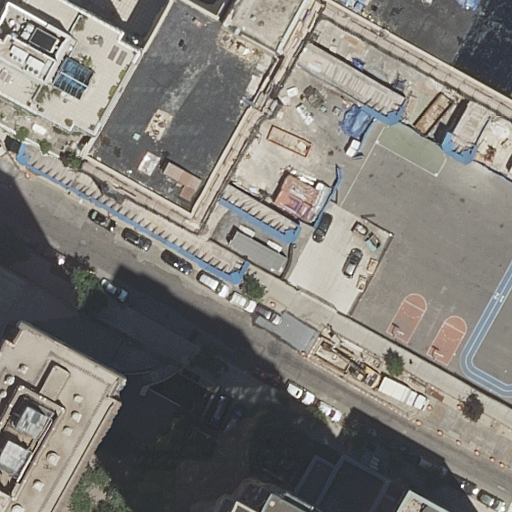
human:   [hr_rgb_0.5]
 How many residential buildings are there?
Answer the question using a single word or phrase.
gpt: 4

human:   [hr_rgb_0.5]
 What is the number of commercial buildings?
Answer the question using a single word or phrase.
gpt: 0

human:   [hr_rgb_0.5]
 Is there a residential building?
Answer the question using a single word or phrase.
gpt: yes

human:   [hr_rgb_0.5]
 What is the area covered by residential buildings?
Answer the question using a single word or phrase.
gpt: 1359m2

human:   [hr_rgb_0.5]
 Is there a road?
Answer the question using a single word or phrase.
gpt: yes

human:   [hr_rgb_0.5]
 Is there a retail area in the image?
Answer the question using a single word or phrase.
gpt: yes

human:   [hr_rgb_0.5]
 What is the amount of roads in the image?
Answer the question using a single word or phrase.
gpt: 1

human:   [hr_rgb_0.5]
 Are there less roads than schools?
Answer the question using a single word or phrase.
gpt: no

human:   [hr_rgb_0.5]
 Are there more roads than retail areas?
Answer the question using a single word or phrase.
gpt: no

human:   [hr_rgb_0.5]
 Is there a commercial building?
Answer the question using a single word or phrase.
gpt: no

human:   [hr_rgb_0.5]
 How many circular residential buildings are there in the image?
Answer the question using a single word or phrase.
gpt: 0

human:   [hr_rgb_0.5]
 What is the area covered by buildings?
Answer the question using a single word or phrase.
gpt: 2108m2

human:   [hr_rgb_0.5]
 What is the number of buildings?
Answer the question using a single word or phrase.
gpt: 5

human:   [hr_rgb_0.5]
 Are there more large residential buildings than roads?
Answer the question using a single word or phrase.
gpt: no

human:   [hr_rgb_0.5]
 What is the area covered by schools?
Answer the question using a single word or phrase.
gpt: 748m2

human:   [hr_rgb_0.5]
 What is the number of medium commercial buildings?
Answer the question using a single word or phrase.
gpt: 0

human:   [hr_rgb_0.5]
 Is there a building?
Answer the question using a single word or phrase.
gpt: yes

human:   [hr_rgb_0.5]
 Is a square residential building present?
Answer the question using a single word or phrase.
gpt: no

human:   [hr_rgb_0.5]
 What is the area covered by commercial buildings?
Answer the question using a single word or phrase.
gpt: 0m2

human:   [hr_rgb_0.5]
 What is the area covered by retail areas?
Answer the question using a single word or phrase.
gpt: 8157m2

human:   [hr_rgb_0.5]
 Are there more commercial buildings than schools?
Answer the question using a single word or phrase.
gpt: no

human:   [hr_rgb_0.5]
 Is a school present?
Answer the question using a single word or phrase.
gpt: yes

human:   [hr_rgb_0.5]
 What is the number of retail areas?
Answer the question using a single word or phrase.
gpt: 1

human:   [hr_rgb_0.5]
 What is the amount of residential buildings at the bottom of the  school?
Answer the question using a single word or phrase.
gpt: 2

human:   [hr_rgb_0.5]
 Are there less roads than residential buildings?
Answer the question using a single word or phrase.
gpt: yes

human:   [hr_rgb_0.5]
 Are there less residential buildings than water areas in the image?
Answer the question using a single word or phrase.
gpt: no

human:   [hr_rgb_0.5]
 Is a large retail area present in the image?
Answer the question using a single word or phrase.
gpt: yes

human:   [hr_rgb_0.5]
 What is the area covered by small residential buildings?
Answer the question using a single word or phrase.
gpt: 0m2

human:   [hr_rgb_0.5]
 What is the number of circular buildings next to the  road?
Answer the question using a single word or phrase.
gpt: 0

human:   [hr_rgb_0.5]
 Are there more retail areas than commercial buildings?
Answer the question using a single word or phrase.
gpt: yes

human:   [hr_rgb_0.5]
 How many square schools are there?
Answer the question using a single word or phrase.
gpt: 0

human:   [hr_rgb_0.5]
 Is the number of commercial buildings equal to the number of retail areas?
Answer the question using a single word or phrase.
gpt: no

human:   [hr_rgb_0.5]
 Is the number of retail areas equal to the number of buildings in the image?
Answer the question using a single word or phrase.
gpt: no

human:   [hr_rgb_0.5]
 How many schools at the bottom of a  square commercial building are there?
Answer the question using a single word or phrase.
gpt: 0

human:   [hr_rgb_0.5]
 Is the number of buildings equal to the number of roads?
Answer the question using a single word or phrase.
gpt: no

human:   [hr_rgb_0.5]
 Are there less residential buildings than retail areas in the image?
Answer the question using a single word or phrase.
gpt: no

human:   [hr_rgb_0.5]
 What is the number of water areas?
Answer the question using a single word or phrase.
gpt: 0

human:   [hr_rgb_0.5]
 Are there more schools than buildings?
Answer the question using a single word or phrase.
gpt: no

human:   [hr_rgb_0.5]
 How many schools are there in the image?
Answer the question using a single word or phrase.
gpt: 1

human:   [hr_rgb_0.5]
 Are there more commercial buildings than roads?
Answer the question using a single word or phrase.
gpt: no

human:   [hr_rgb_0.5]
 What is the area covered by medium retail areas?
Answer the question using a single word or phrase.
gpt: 0m2

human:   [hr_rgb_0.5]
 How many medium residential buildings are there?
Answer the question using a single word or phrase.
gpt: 3

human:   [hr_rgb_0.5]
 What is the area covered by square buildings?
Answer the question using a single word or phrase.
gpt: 0m2

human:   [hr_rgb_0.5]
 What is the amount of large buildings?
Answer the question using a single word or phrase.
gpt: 2

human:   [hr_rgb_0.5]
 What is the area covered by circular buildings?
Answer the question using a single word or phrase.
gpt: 0m2

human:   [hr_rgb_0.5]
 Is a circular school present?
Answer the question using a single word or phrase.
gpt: no

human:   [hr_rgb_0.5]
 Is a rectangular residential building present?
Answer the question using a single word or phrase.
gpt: yes

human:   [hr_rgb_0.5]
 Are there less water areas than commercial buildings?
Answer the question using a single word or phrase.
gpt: no

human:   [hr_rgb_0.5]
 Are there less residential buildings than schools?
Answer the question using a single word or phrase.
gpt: no

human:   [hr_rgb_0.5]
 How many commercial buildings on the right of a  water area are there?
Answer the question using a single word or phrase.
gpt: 0

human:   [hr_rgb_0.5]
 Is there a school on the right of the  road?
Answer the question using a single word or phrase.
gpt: yes

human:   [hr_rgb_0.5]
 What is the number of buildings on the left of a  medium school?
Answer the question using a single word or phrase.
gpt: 0

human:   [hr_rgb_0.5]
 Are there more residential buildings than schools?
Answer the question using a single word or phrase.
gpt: yes

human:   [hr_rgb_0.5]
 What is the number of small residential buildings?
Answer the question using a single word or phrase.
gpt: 0

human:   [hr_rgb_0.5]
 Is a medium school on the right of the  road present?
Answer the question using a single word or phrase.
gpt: no

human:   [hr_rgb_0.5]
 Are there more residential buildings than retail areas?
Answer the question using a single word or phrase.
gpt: yes

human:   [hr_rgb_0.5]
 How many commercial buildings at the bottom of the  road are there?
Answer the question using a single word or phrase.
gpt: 0

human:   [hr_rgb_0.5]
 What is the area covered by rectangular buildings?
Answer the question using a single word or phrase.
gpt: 1127m2

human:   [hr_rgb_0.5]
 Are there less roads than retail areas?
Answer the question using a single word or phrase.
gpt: no

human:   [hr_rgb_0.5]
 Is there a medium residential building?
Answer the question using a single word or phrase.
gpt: yes

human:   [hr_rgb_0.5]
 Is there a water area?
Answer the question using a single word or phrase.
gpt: no

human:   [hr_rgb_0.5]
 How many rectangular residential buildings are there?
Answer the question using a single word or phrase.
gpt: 2

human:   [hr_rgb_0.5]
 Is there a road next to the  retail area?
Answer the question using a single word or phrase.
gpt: yes

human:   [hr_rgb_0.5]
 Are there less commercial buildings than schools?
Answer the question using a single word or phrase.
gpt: yes